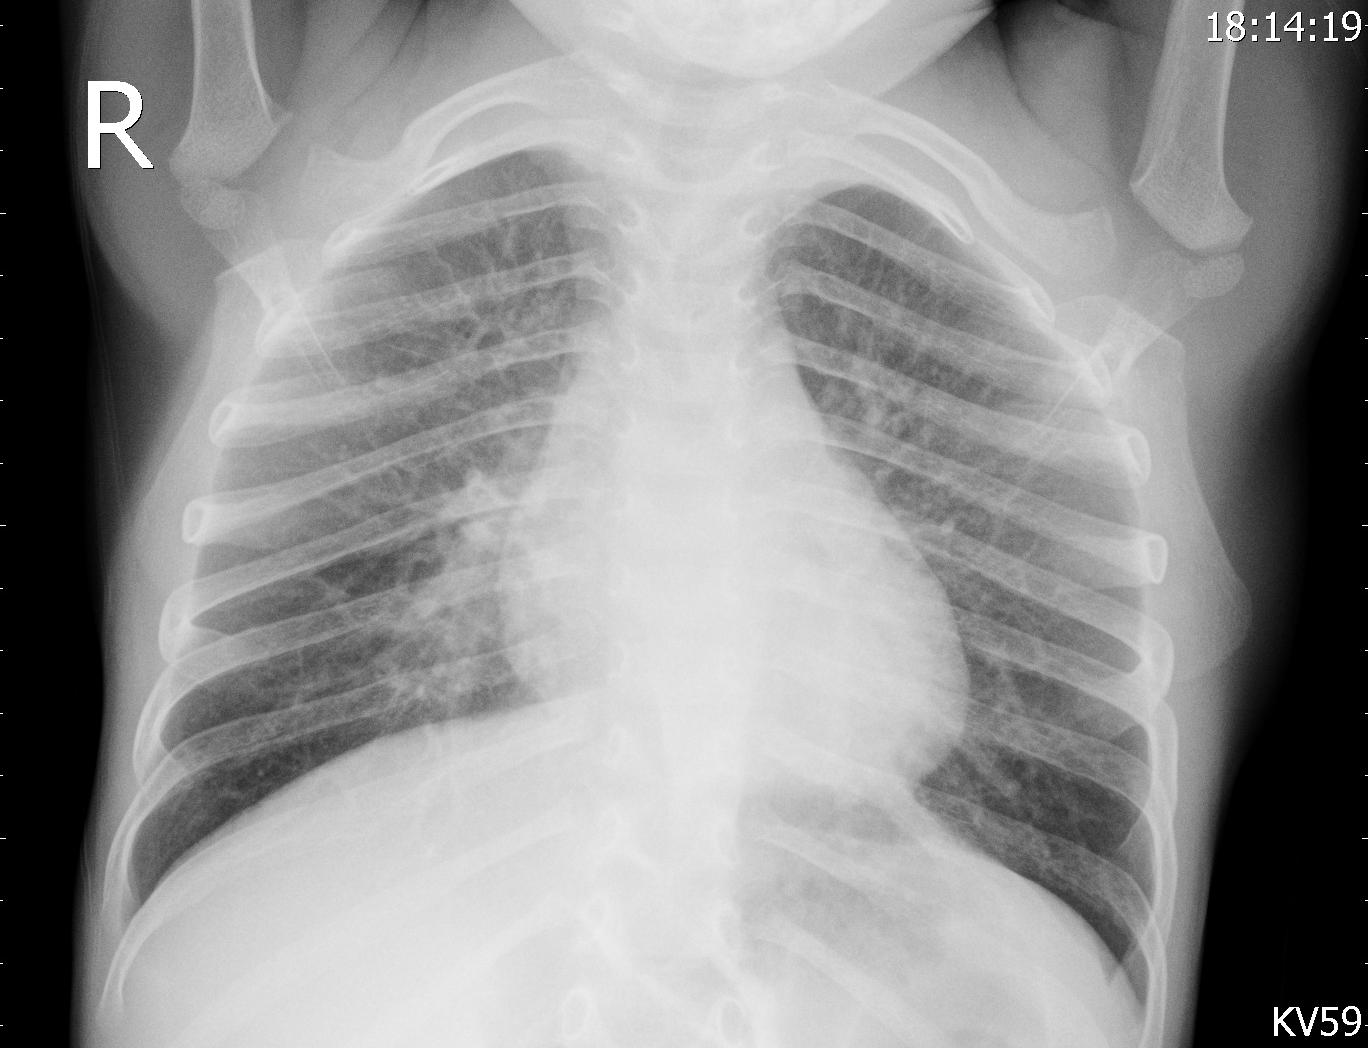
Diagnosis: PNEUMONIA